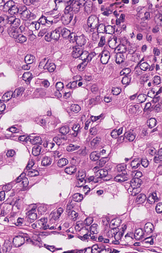
Tumor epithelial tissue: yes
Tumor-associated stroma tissue: no
Normal tissue: no